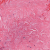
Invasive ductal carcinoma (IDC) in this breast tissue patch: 0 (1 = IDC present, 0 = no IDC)